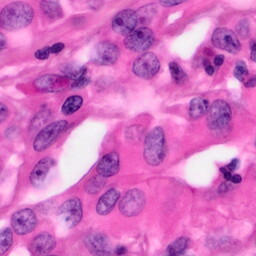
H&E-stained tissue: Pancreatic